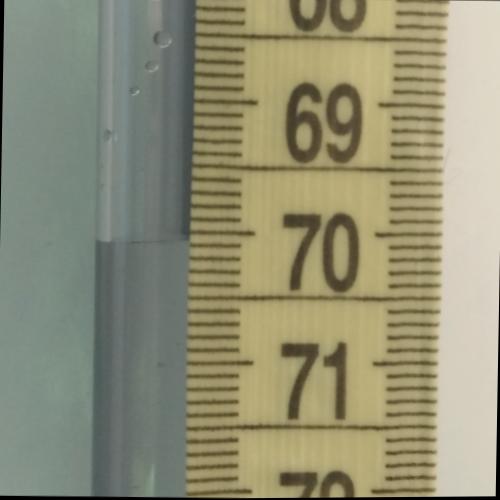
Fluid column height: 70.1 cm